Question: After creating a Dexterity type through the web, I try enabling the behavior. I find this behavior forcing the items displaying as they are in the navigation-root context.
What example use cases will we find this behavior good for?
Environment: Plone 4.3.1

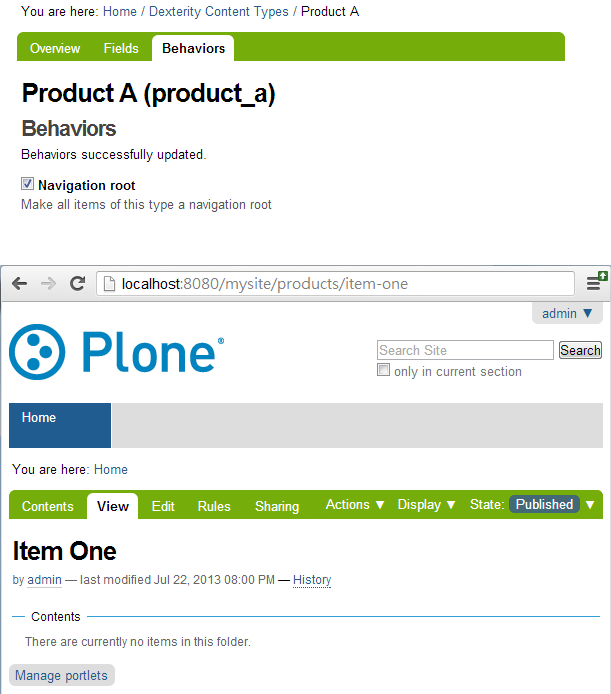
Answer: It's useful for when you have any folder that should be the "root" of navigation, such as language folders, or if you have your site split up into independent sub-sections or microsites.